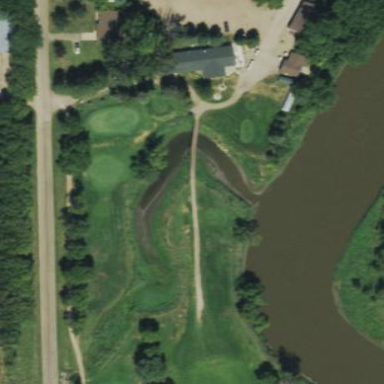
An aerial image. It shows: Water hazard on golf course.